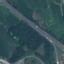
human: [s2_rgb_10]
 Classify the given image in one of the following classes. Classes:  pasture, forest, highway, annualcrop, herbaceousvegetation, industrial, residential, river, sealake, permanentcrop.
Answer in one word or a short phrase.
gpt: Highway